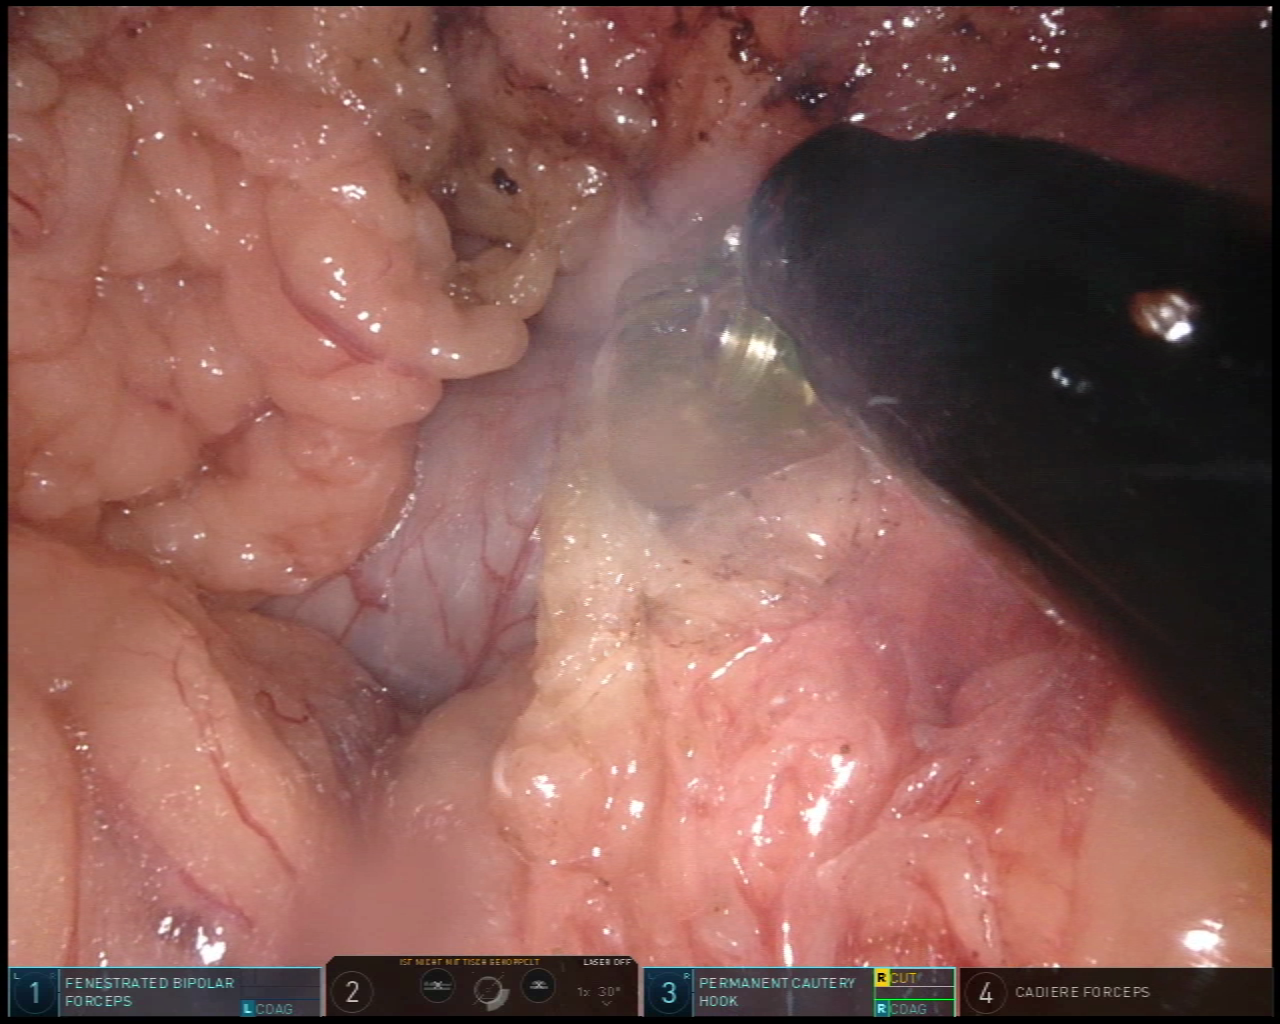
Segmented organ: stomach
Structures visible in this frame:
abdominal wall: no
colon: no
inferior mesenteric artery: no
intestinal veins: no
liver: no
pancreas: no
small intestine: no
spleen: no
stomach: yes
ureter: no
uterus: no
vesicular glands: no